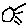
Label: sun